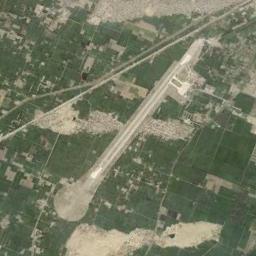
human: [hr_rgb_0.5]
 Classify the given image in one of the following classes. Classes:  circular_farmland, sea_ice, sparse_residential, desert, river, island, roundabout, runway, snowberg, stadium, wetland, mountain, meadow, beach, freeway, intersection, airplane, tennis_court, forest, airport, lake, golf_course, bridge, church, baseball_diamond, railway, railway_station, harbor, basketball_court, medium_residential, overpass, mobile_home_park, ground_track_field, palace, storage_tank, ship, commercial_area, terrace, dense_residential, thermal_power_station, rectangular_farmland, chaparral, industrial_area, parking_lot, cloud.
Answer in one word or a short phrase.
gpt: airport